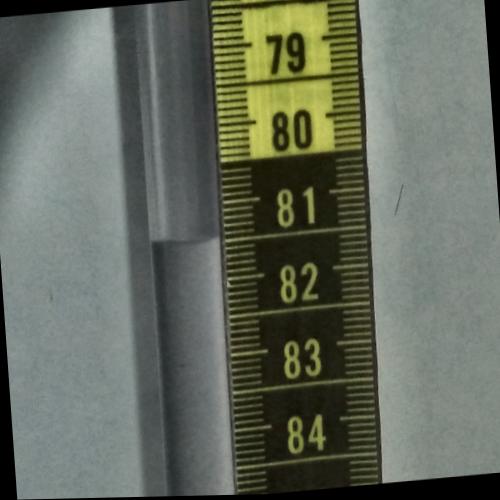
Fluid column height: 81.5 cm